Field crop: maize
Growth stage: 2
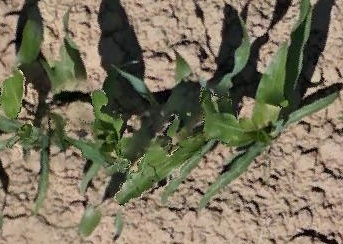
Species: maize